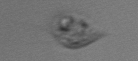
Label: Amoeba